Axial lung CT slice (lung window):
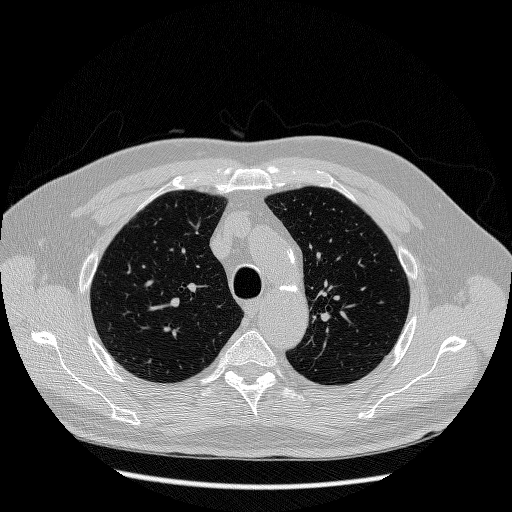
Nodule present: no